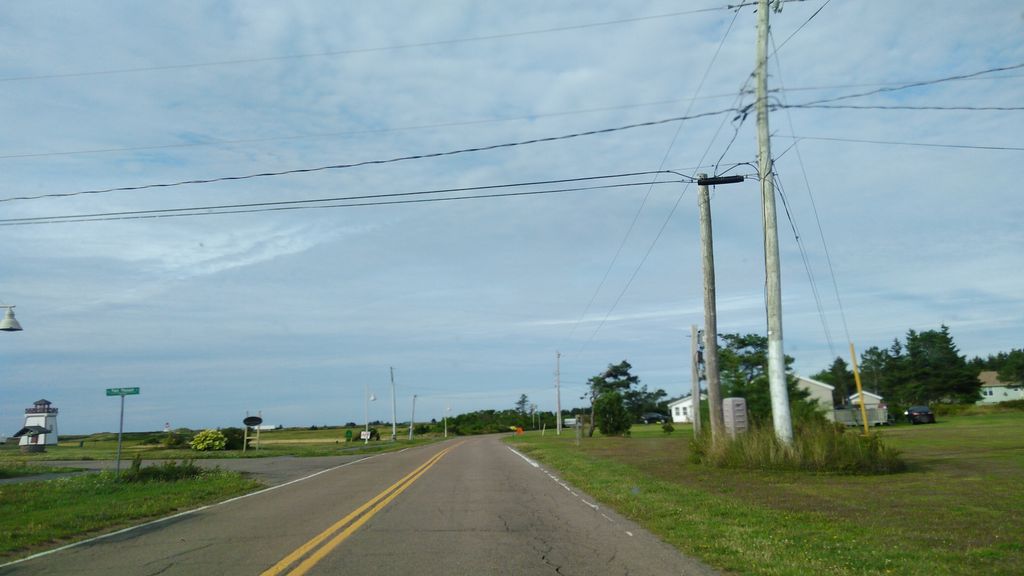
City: charlottetown